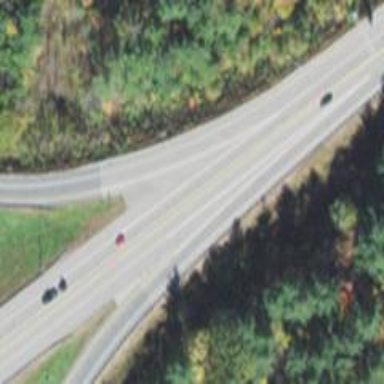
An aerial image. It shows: Asphalt trunk highway classified as expressway.